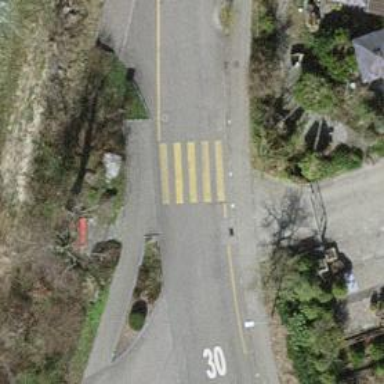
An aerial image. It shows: Pedestrian crossing with zebra markings on footway.